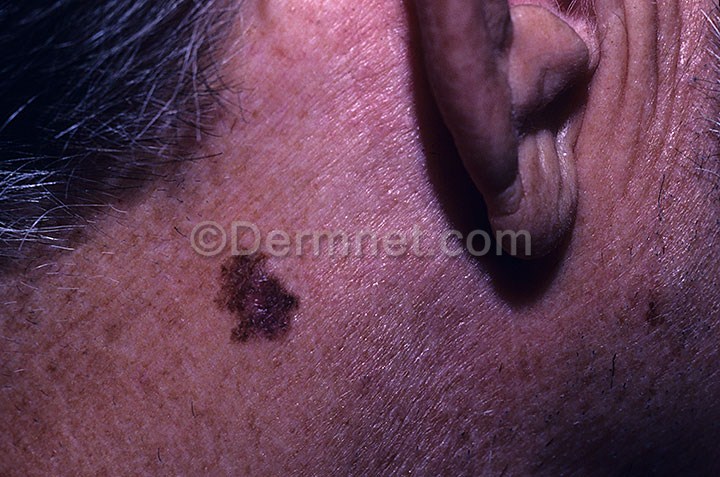
Disease: Melanoma Skin Cancer Nevi and Moles